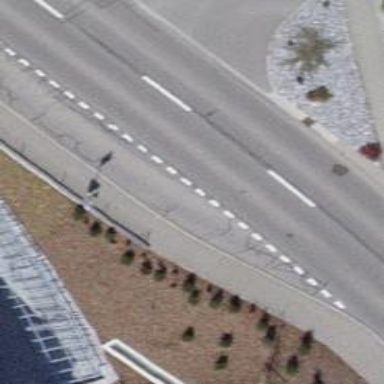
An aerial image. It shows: Bus stop with designated public transport stop position.